Aerial crown-view tile of a tropical tree (Barro Colorado Island, Panama), acquired 20240716:
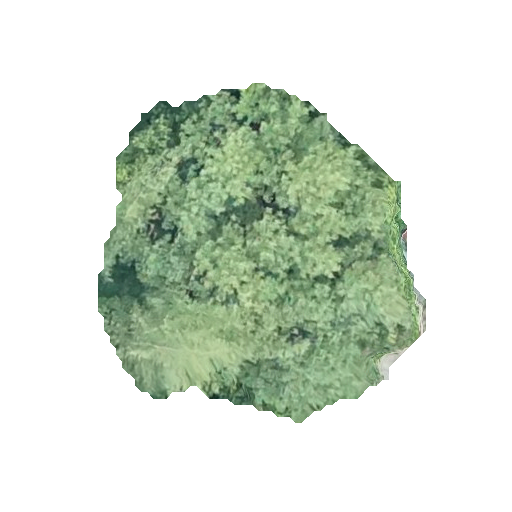
Species: Hieronyma alchorneoides
GBIF accepted scientific name: Hieronyma alchorneoides
Crown area: 128.614 m²